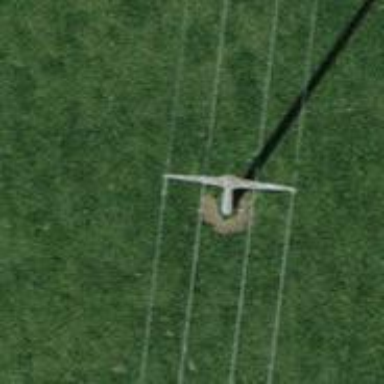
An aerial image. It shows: Power pole.